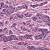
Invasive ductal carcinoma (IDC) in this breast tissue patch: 1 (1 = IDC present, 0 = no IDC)